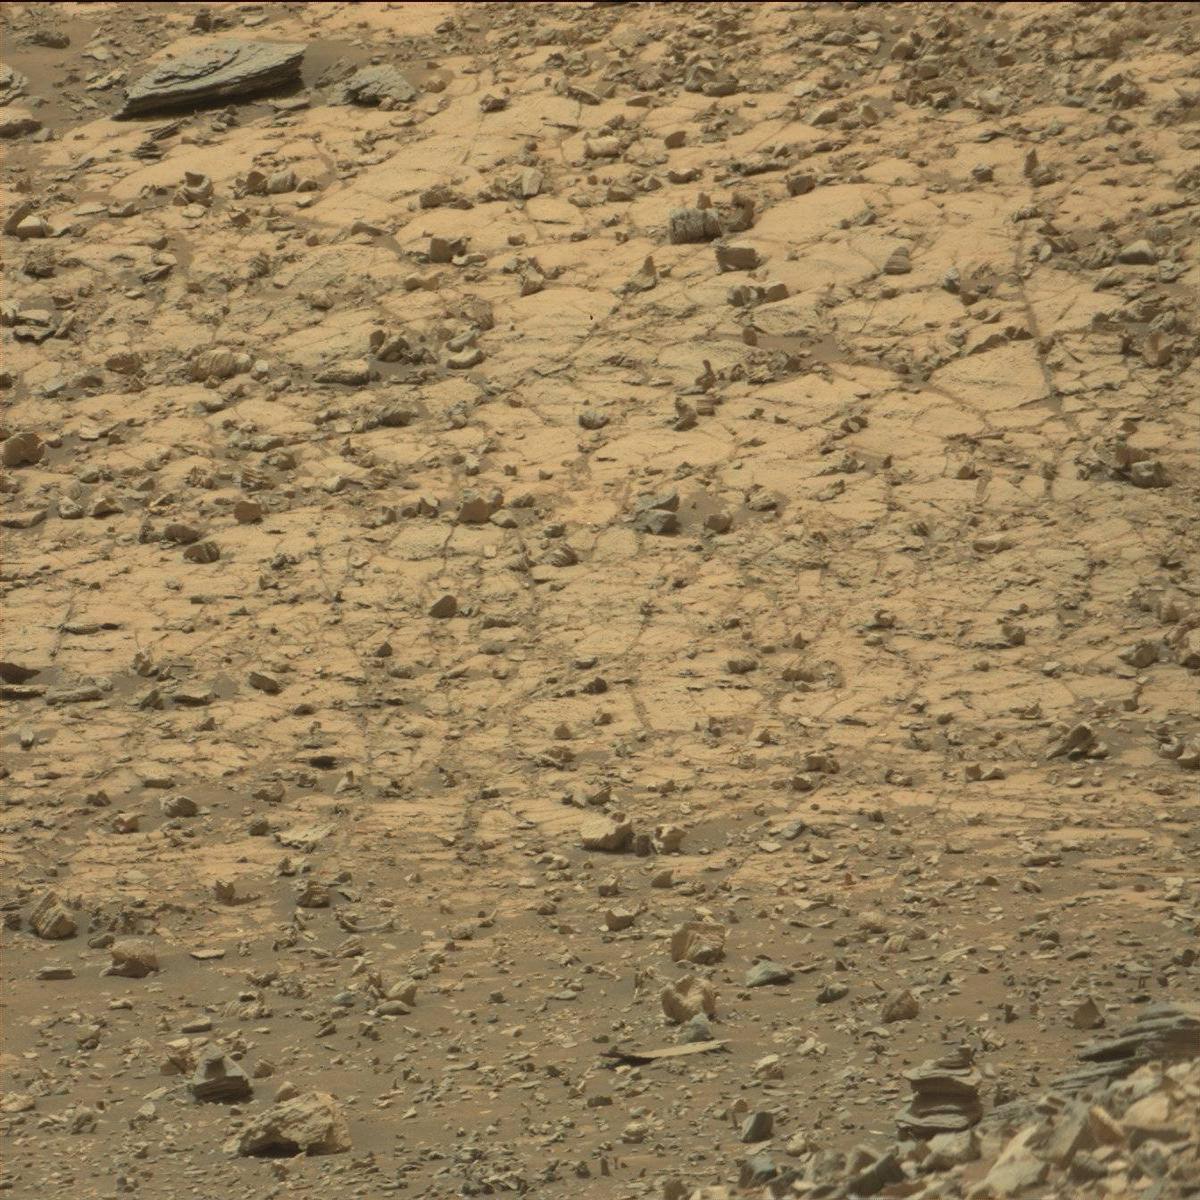
Terrain classes present: Bedrock, Rock, Sand / Soil